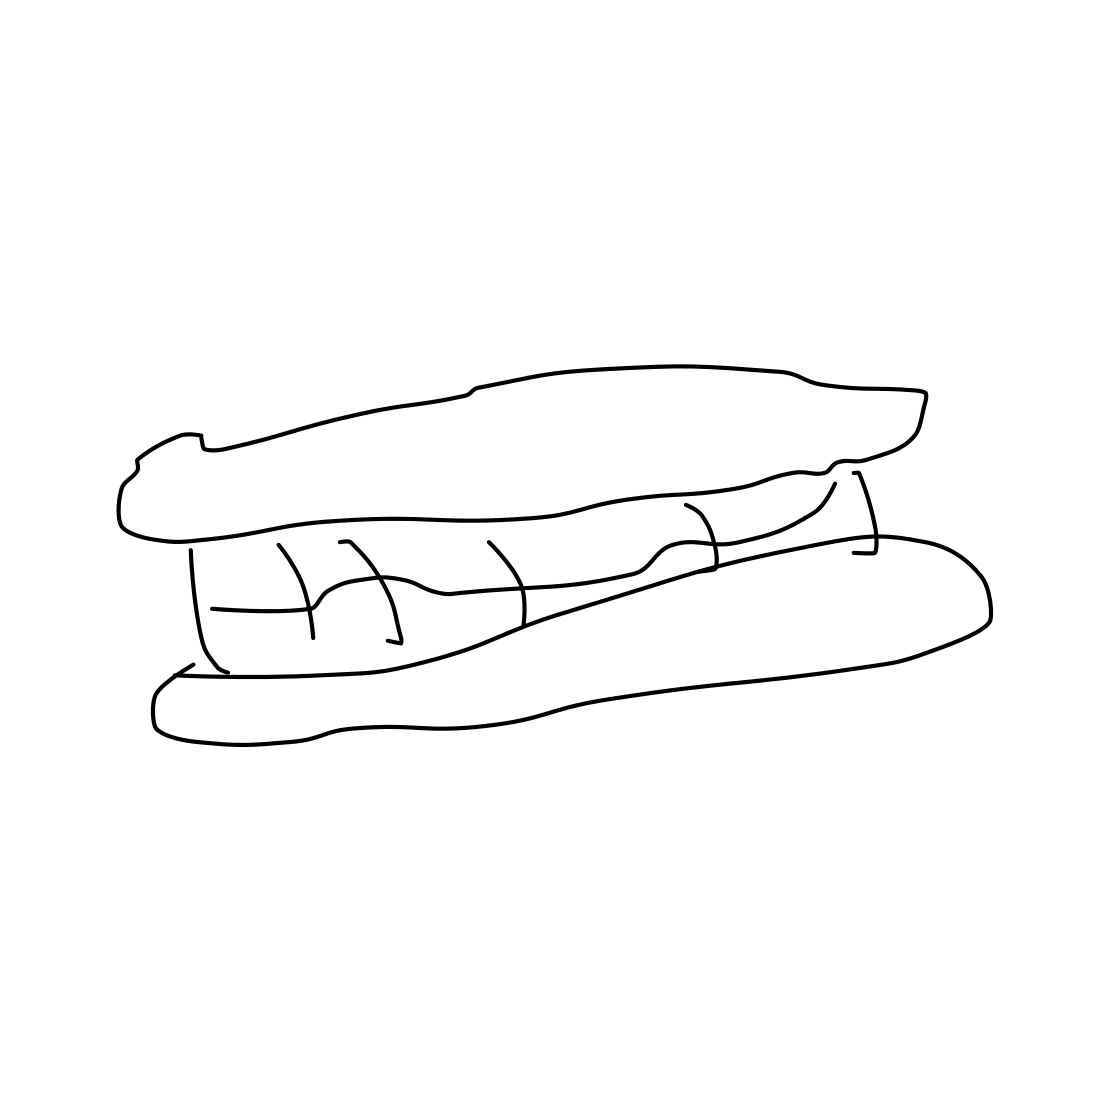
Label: hot-dog